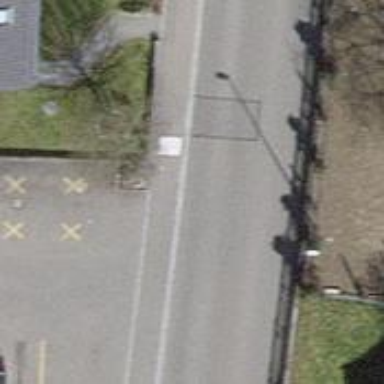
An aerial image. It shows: Bus stop with platform for public transport.